Question: I've been struggling to find a way to build this layout. All elements have unknown heights except for the social elements. The related and latest elements are optional.
I'd like to do it without resorting to JS or duplicating elements but I'm actually not sure if it's even possible.
Mobile and tablet are very easily handled with flexbox and the "order" property. I thought I could handle the desktop layout by reverting to floats but since the element heights are unknown this isn't guaranteed ( i.e. the latest and/or related elements might float over to the left if the body copy is short ).
Any ideas? Or should I just suck it up and dynamically add a sidebar to the DOM with JS for the desktop breakpoint?

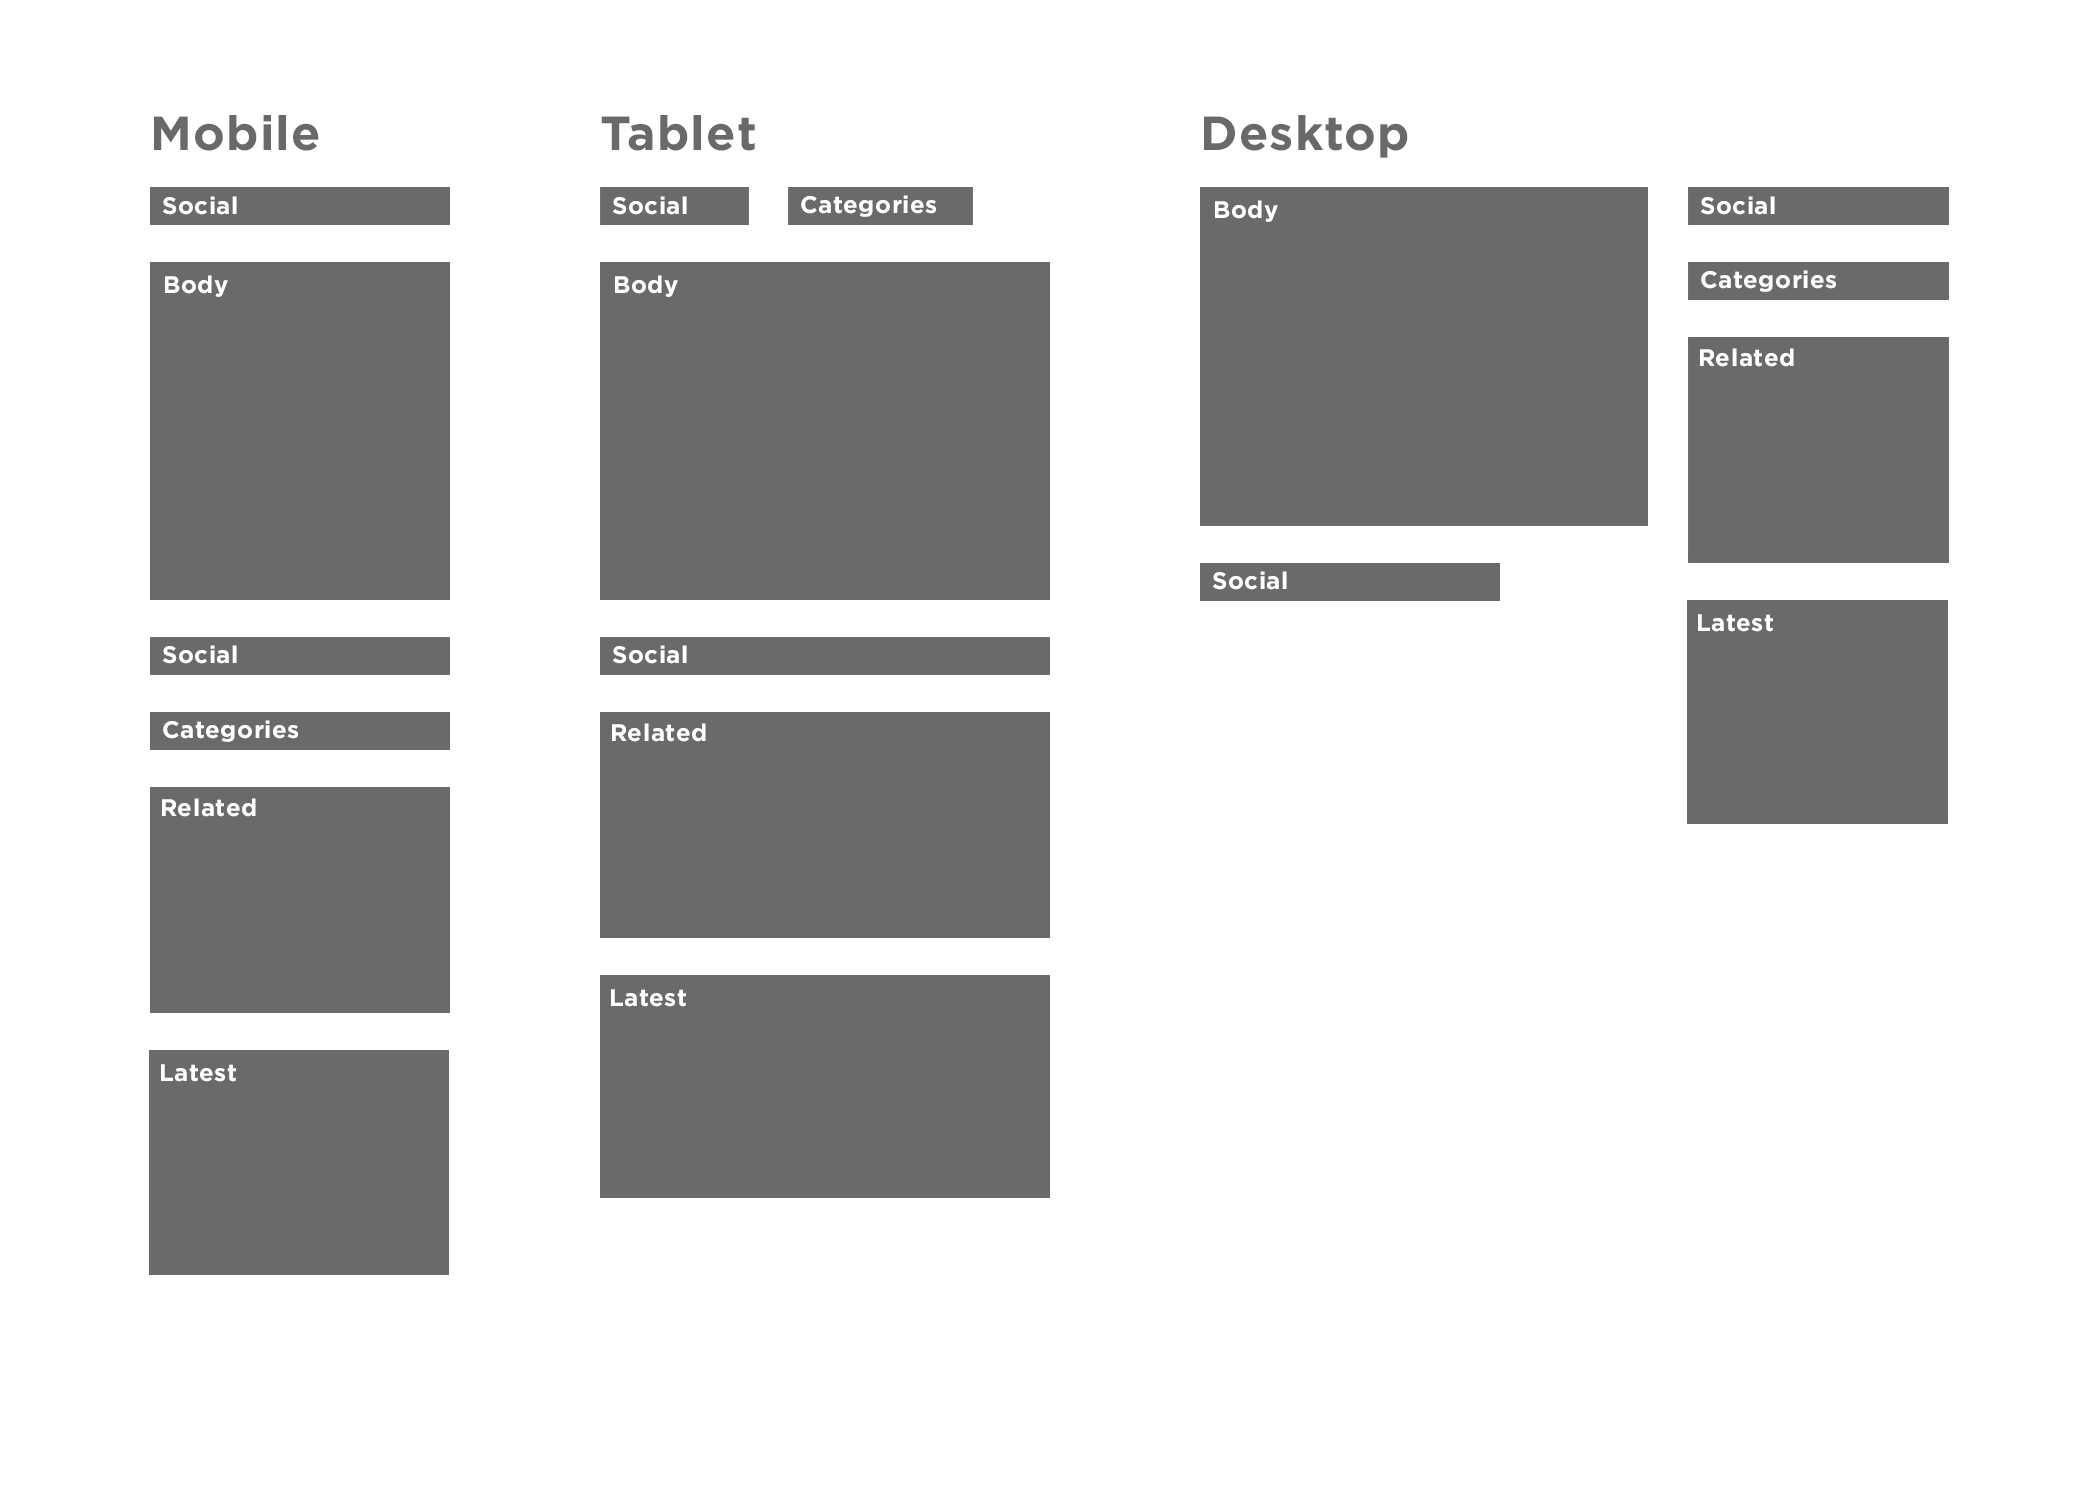
Answer: Two-dimensional page layout like this is what CSS Grid was designed for. Flexbox is more suitable to arrange items in one dimension (although a second dimension will easily follow when nesting or wrapping). As others have mentioned, this layout should be totally accomplishable with CSS only.
One approach using CSS Grid is having three <URL>.
Part of the HTML and SCSS for that:
'''
<div class="grid">
<div class="area social"></div>
<div class="area body-social"></div>
<div class="area categories"></div>
<div class="area related-latest"></div>
</div>
.area {
&.social { grid-area: social; }
&.body-social { grid-area: body-social; }
&.categories { grid-area: categories; }
&.related-latest { grid-area: related-latest; }
}
@media (min-width: 64em) {
.grid {
grid-template-areas:
"body-social social"
"body-social categories"
"body-social related-latest";
}
}
'''
I took the liberty of combining some of your sections into areas, as I'm unaware whether the visual design would disallow it. You might have to manage some additional gutters if it does. Also note that the right column in the wide layout is currently only sized to the length of the text inside, which will probably not hold with real content. There will be more use cases I haven't addressed, but if anything my example can be a starting point for you to work from.
A slightly different approach would be to define 'grid-template-columns' and 'grid-template-rows' for each breakpoint, and configure the correct 'grid-columns' and 'grid-rows' for each area or section. This would imply some more explicit sizing, which has pros and cons in itself.
Furthermore, you would need to think about which layout you want to present to people using a browser without support for CSS Grid.
To learn more about modern layout techniques in CSS, I recommend checking out the articles and videos by Rachel Andrews and Jen Simmons.
Let me know if you have additional questions or remarks.